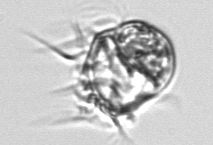
Label: Leegaardiella_ovalis